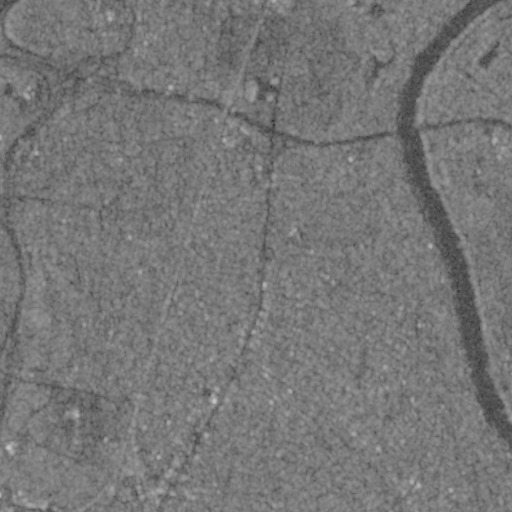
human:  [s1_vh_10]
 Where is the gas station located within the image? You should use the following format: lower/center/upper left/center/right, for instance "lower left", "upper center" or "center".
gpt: The gas station is located in the lower center of the image.
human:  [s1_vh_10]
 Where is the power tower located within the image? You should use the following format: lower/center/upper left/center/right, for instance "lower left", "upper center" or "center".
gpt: The power tower is located in the lower left of the image.
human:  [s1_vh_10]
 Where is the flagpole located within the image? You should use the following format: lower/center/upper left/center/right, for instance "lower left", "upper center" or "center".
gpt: The flagpole is located in the upper center of the image.
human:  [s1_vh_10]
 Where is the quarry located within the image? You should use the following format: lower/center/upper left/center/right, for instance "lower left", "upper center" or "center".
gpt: There is no quarry in the image.

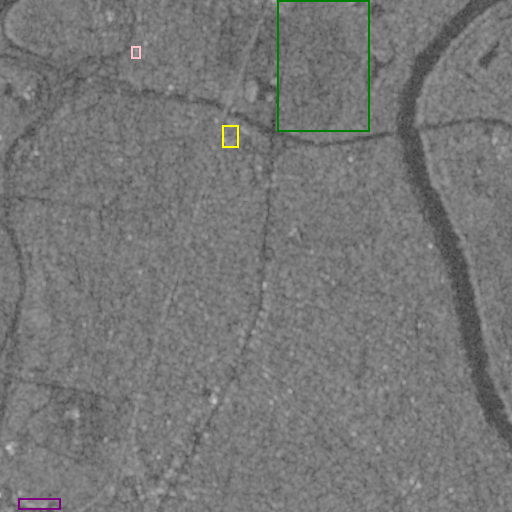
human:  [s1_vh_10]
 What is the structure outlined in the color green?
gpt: The structure outlined in green is a park.
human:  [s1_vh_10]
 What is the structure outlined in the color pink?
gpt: The structure outlined in pink is a power substation.
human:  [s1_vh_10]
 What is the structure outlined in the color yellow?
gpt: The structure outlined in yellow is a building.
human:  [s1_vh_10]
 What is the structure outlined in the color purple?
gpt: The structure outlined in purple is a building.
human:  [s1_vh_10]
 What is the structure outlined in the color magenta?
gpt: There is no magenta outline.